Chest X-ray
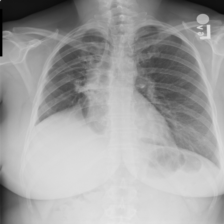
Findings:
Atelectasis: negative
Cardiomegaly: negative
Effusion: negative
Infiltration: negative
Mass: negative
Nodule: negative
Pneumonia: negative
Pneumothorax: negative
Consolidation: negative
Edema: negative
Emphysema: negative
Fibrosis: positive
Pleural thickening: negative
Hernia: negative